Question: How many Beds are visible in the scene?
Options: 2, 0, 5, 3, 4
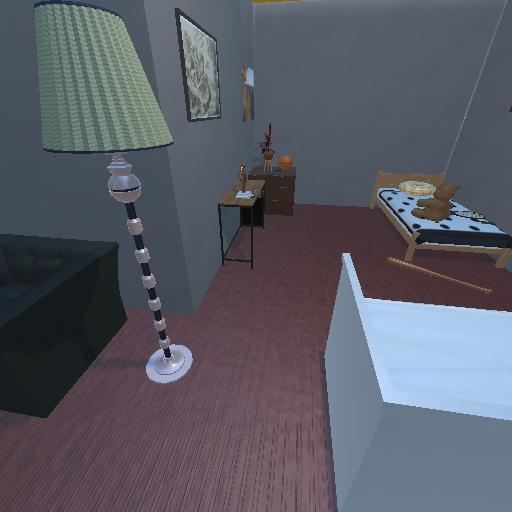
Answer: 2